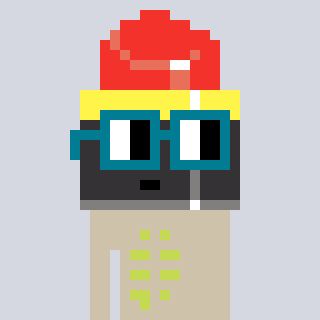
a pixel art character with square dark green glasses, a lipstick-shaped head and a bege-colored body on a cool background